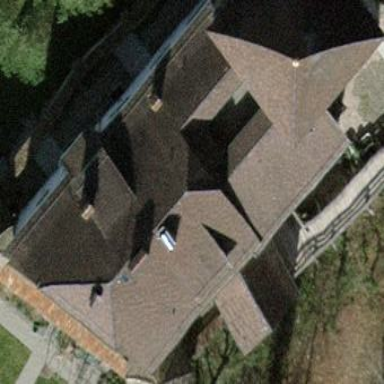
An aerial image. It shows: Building with half-hipped roof.